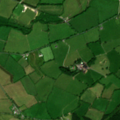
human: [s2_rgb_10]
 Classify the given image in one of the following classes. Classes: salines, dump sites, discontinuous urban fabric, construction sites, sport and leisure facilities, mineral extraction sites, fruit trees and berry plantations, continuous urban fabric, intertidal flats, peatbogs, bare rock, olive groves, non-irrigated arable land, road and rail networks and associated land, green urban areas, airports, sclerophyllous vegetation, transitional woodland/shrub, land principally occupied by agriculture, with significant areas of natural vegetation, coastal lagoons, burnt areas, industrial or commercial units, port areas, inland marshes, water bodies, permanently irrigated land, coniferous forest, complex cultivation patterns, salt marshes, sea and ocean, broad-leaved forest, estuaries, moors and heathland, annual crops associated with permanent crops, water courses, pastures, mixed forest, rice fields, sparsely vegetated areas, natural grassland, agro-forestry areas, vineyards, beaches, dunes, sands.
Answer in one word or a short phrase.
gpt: pastures, coniferous forest